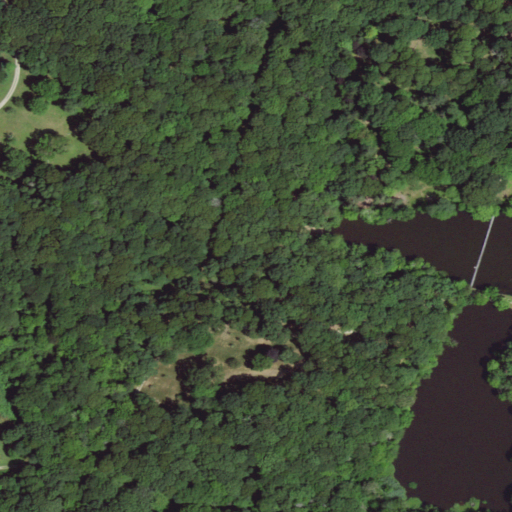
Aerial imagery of cape in New York named Cow Neck containing deciduous forest, woody wetlands, open water, herbaceous wetlands, and mixed forest